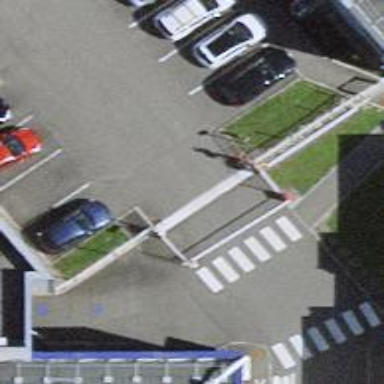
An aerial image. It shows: Gate.